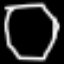
Label: octagon